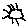
Label: sun